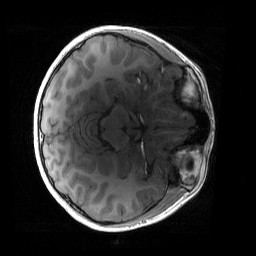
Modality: T1w
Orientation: axial
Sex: male
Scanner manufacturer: siemens
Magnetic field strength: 3 T
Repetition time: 1.9 s
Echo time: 0.00243 s